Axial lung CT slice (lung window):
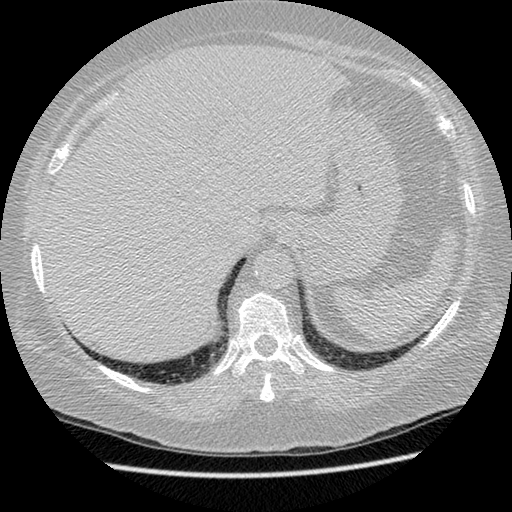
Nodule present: no